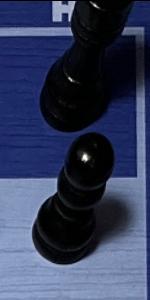
Label: Pawn_Black